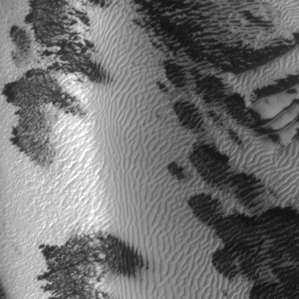
Label: frost